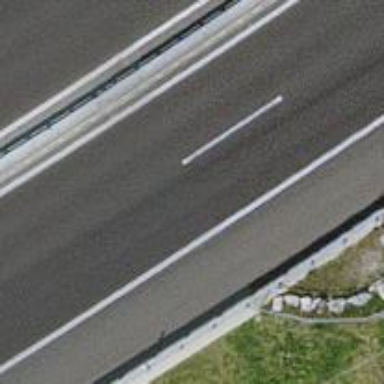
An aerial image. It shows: Bridge over motorway.